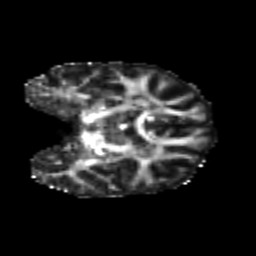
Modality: FA
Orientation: coronal
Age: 22
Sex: female
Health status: healthy
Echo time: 0.074 s